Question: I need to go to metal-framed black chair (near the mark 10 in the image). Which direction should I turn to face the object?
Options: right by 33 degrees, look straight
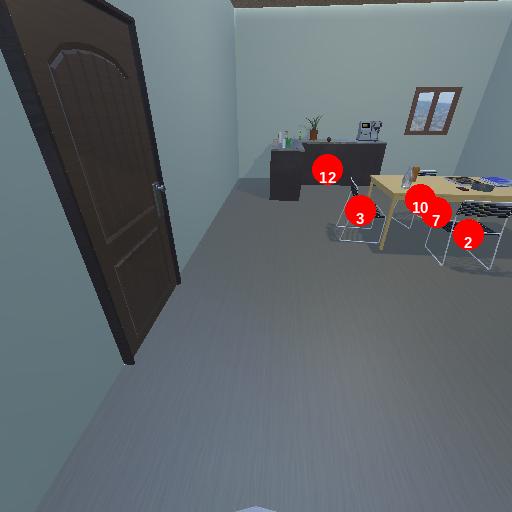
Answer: right by 33 degrees